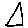
Label: triangle